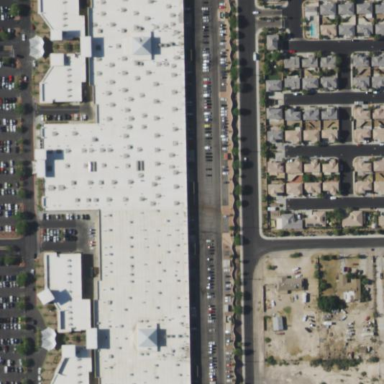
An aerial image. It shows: Mall building.